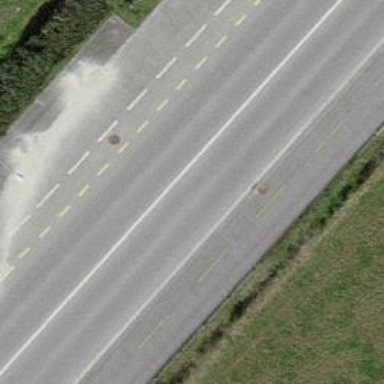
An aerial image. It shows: Asphalt road with primary classification. There is cycle track on the right side.